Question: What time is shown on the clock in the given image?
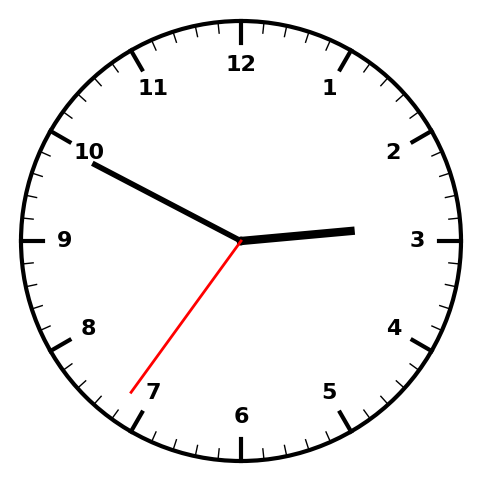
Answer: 02:49:36